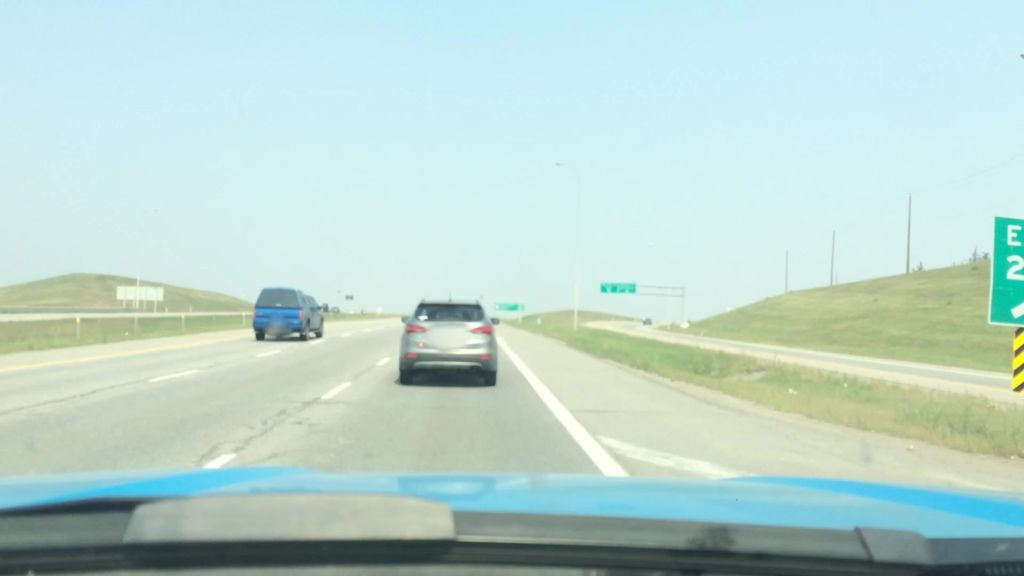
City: calgary